Interaction volume radius: 10 \u00c5
Interaction volume height: 25 \u00c5
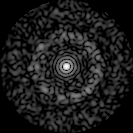
Disorder parameter: 0.8436